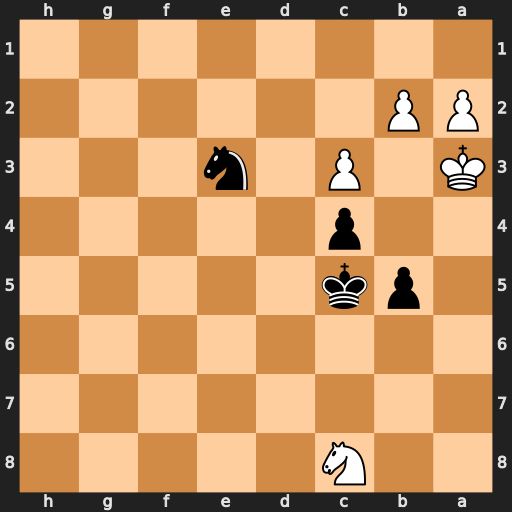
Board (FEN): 2N5/8/8/1pk5/2p5/K1P1n3/PP6/8
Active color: b
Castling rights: -
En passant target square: -
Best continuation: Nc2#